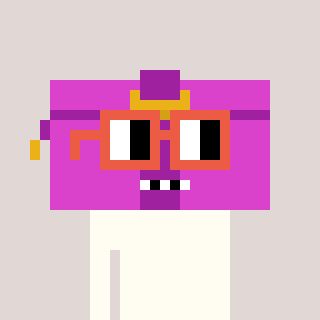
a pixel art character with square orange glasses, a clutch-shaped head and a teal-colored body on a warm background